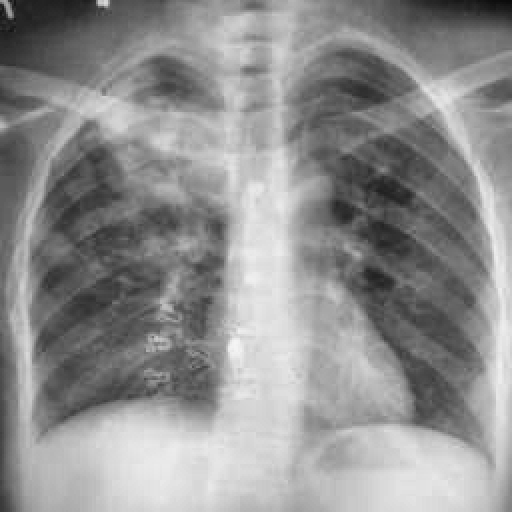
Finding: TUBERCULOSIS